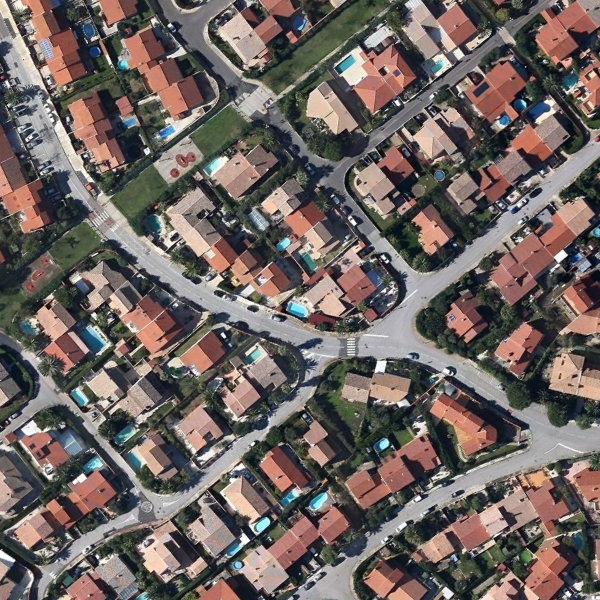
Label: DenseResidential